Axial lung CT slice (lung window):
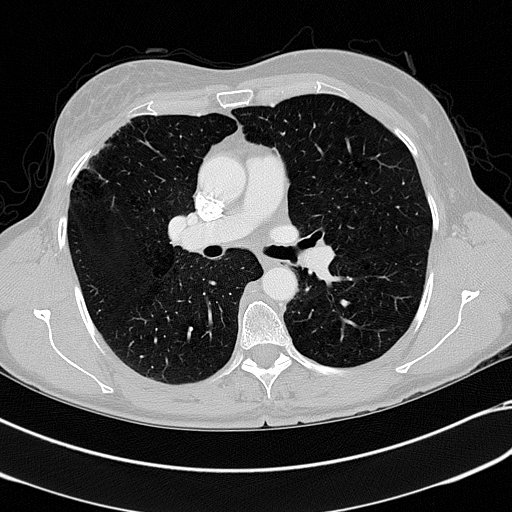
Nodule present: no